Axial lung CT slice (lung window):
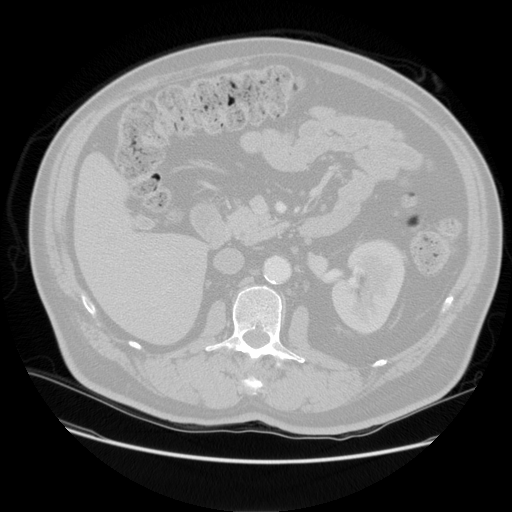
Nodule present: no